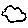
Label: cloud